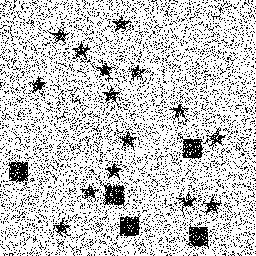
Squares: 5
Triangles: 0
Stars: 15
Total shapes: 20